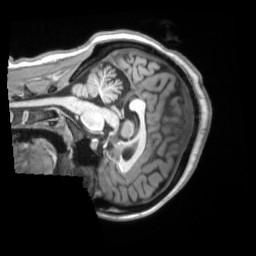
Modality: T1w
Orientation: sagittal
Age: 21
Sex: female
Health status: ill
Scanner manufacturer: siemens
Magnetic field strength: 3 T
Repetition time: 2.2 s
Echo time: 0.00157 s